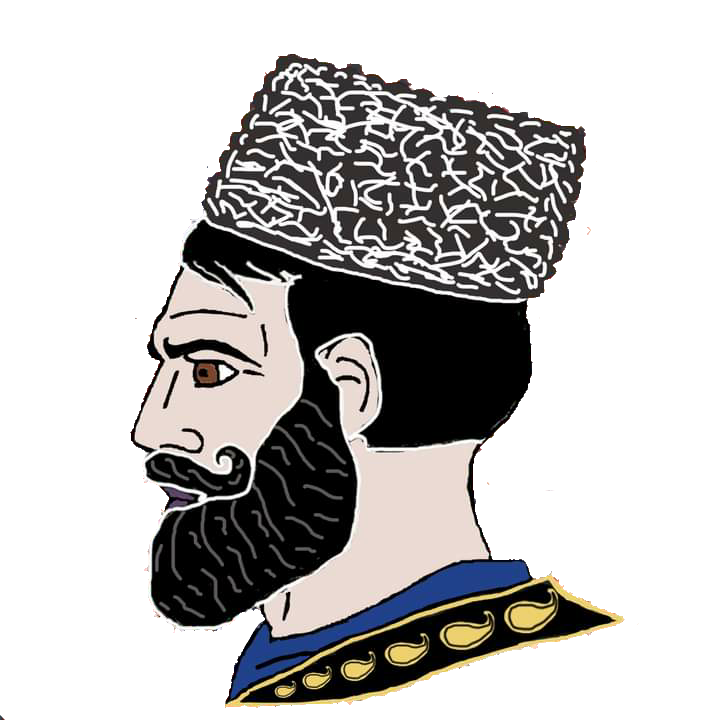
Label: 4_Yes_Chad